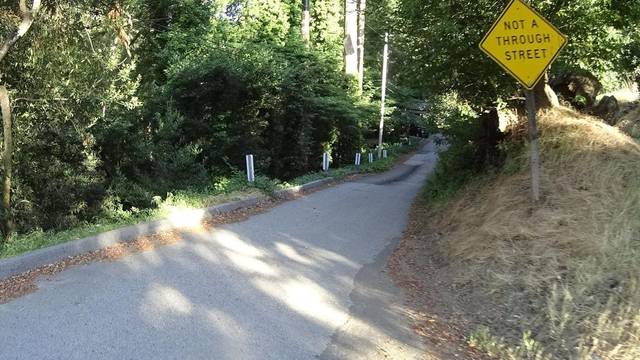
Region: United States
Coordinates: 37.058, -122.076